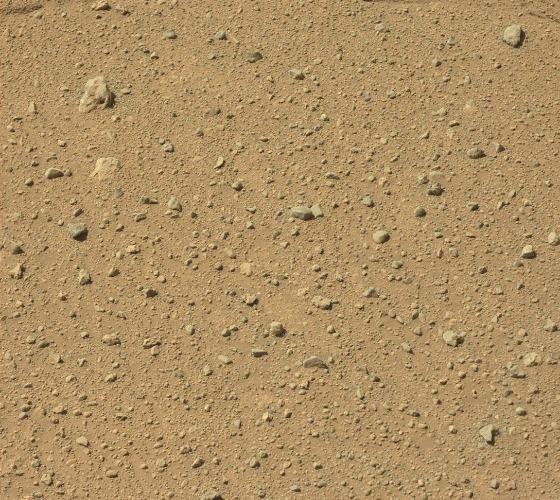
Terrain classes present: Gravel / Sand / Soil, Rock, Shadow